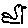
Label: bird